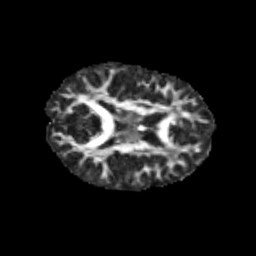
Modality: FA
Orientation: axial
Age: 11
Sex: male
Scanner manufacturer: siemens
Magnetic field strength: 3 T
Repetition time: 3.8 s
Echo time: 0.07 s